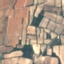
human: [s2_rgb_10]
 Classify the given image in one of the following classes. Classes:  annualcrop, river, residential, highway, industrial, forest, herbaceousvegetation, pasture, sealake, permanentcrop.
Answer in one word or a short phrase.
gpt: PermanentCrop